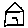
Label: house